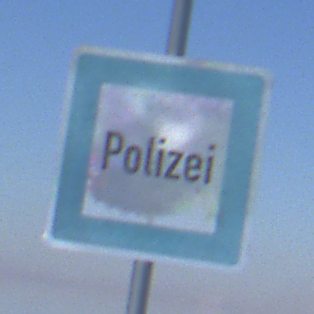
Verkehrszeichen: Polizei
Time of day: MorningAfternoon
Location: Outdoor (Nature)
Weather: PartlyCloudy
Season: NotSpecified
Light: Natural